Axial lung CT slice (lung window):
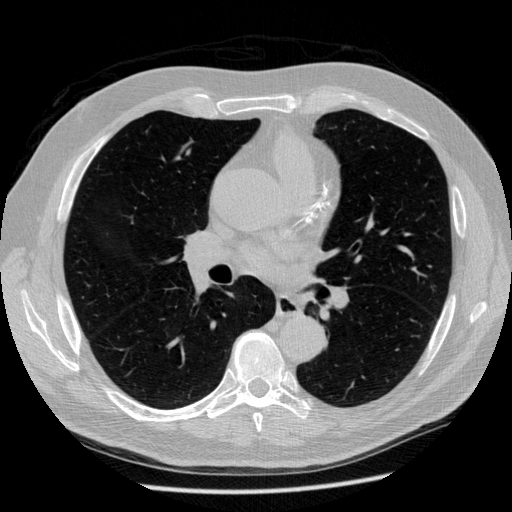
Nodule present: no